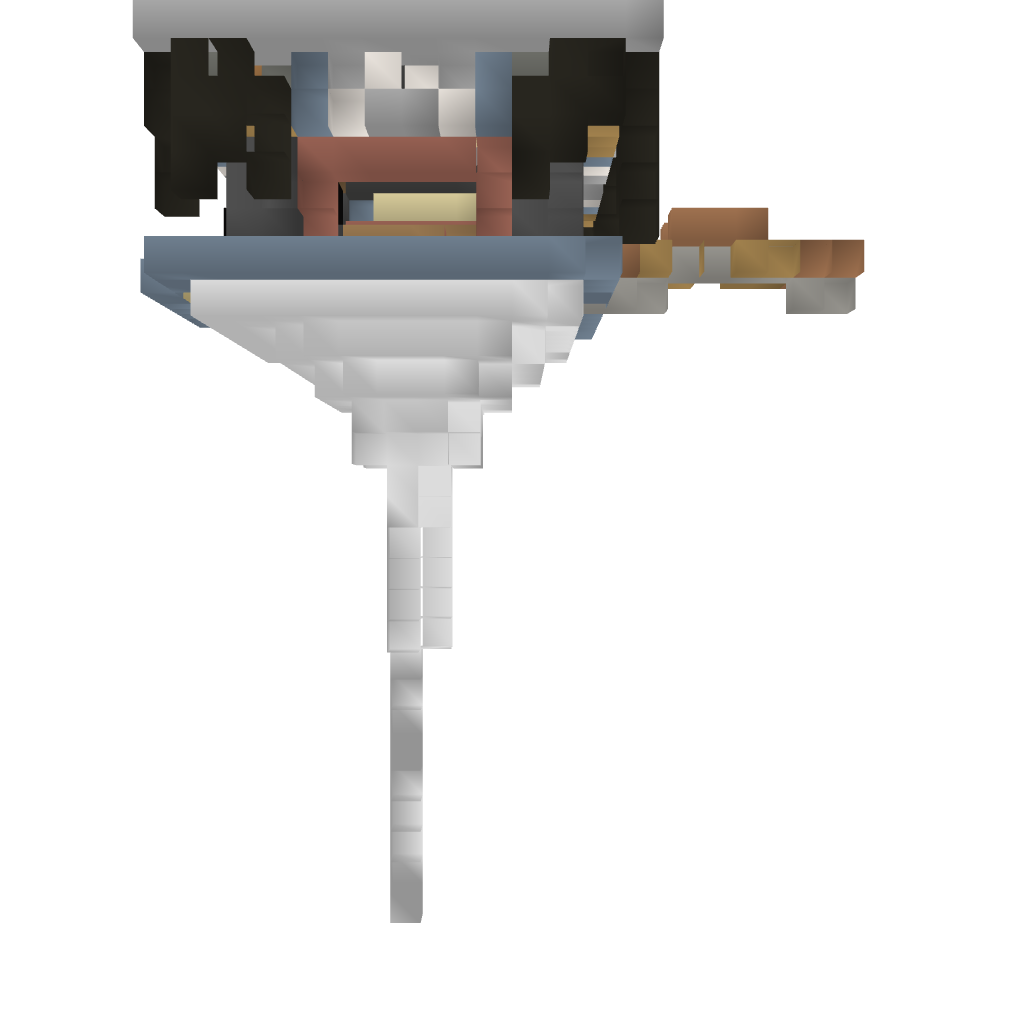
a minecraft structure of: House in Clouds